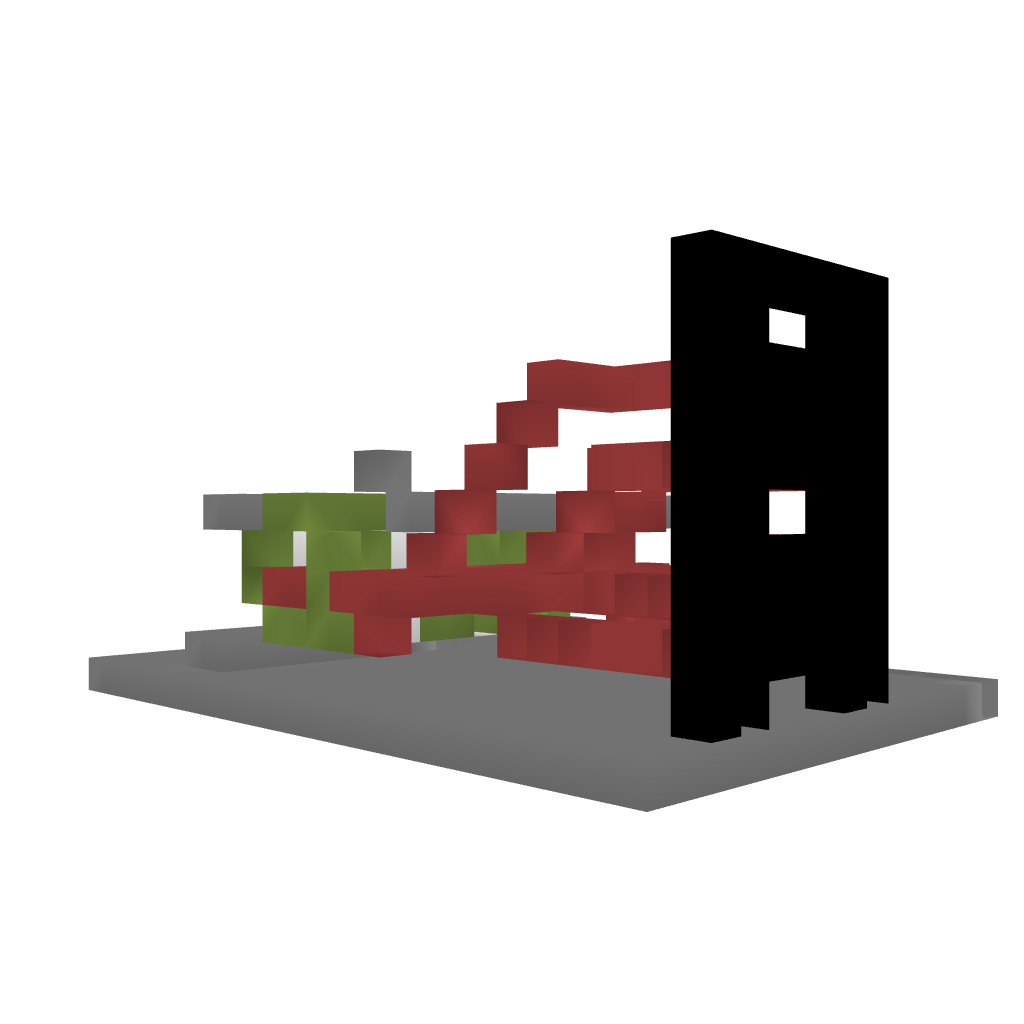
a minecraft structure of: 9-0 Countdown bad low quality